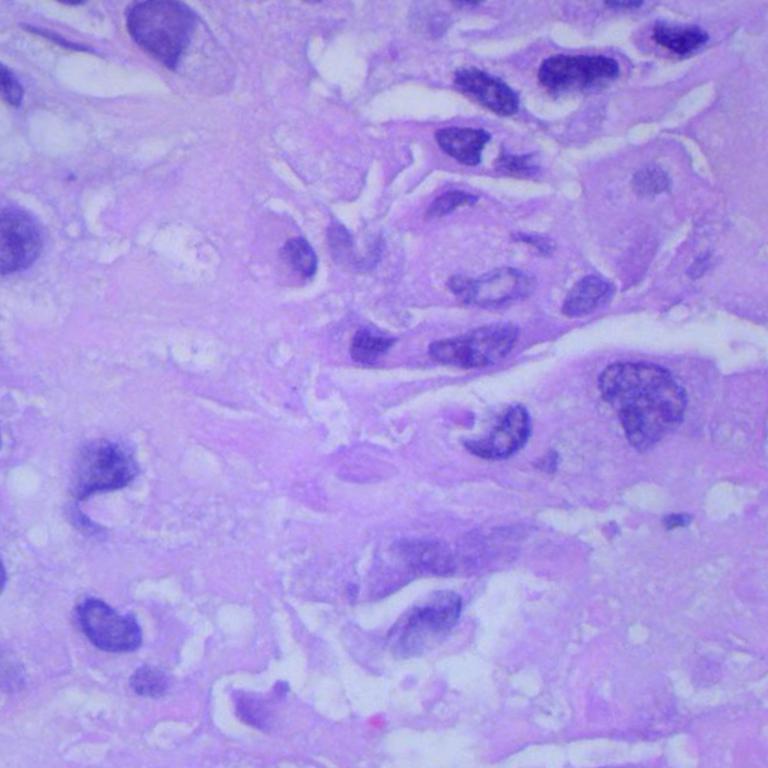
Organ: lung
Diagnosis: squamous carcinomas